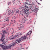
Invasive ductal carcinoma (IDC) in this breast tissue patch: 0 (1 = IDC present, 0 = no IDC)